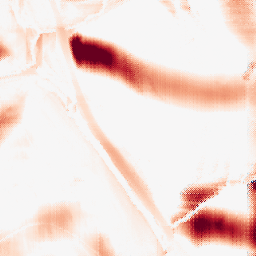
Category: morphological
Decomposition family: morphological_square
Decomposition parameters: operation: opening
size: 50
Upsampling method: regularized
Upsampling parameters: scale: 4
lambda_reg: 0.1
Upsampling scale: 4